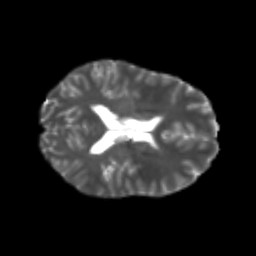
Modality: T2w
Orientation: axial
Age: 22
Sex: male
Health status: healthy
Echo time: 0.074 s